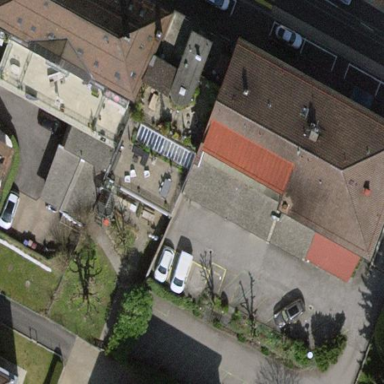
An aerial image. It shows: Café building.